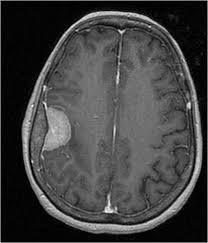
Label: meningioma